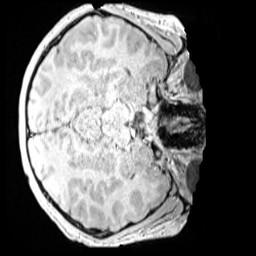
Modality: MP2RAGE
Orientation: axial
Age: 11
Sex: male
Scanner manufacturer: siemens
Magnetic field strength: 3 T
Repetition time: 4 s
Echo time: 0.00299 s